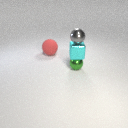
small cyan metal cube below small gray metal sphere